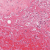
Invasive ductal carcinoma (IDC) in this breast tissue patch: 0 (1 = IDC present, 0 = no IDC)